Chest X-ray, AP view. Patient: 45 years old, sex M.
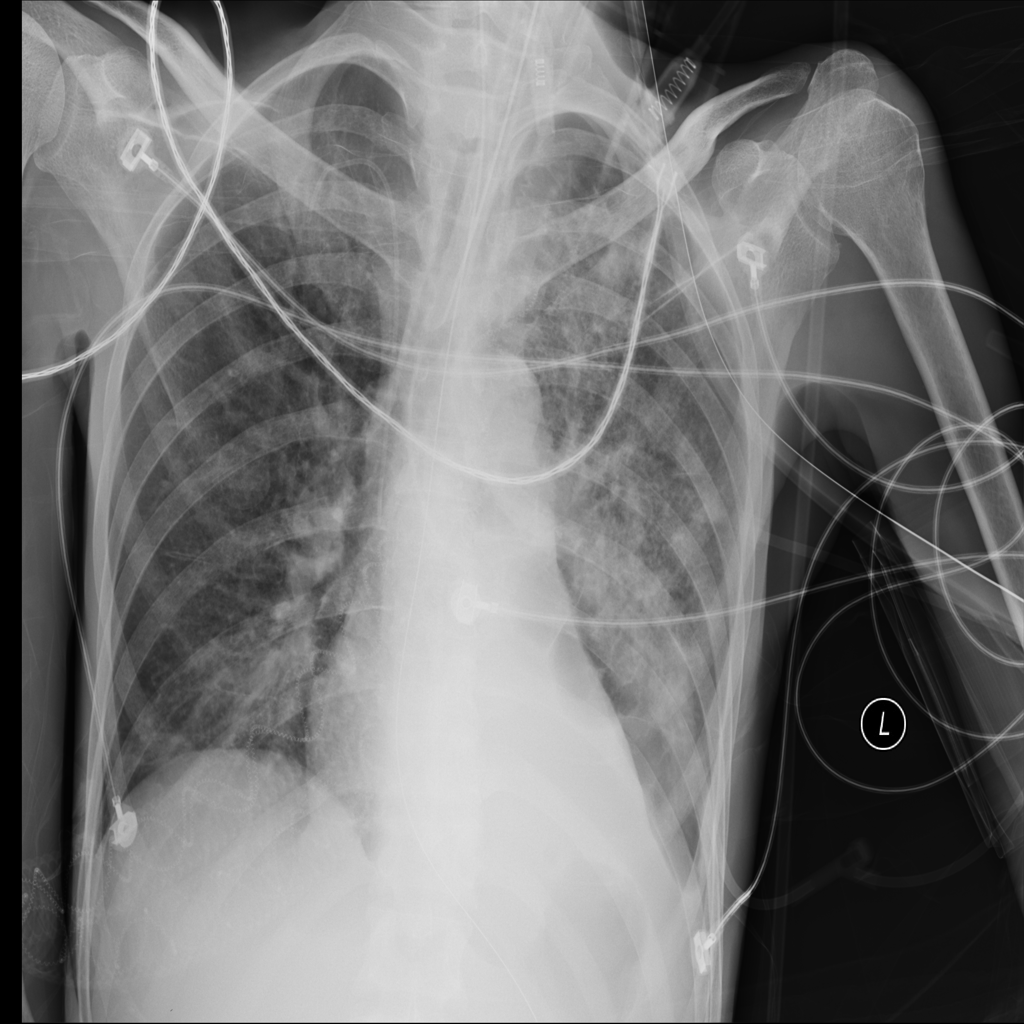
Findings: Atelectasis, Effusion, Infiltration